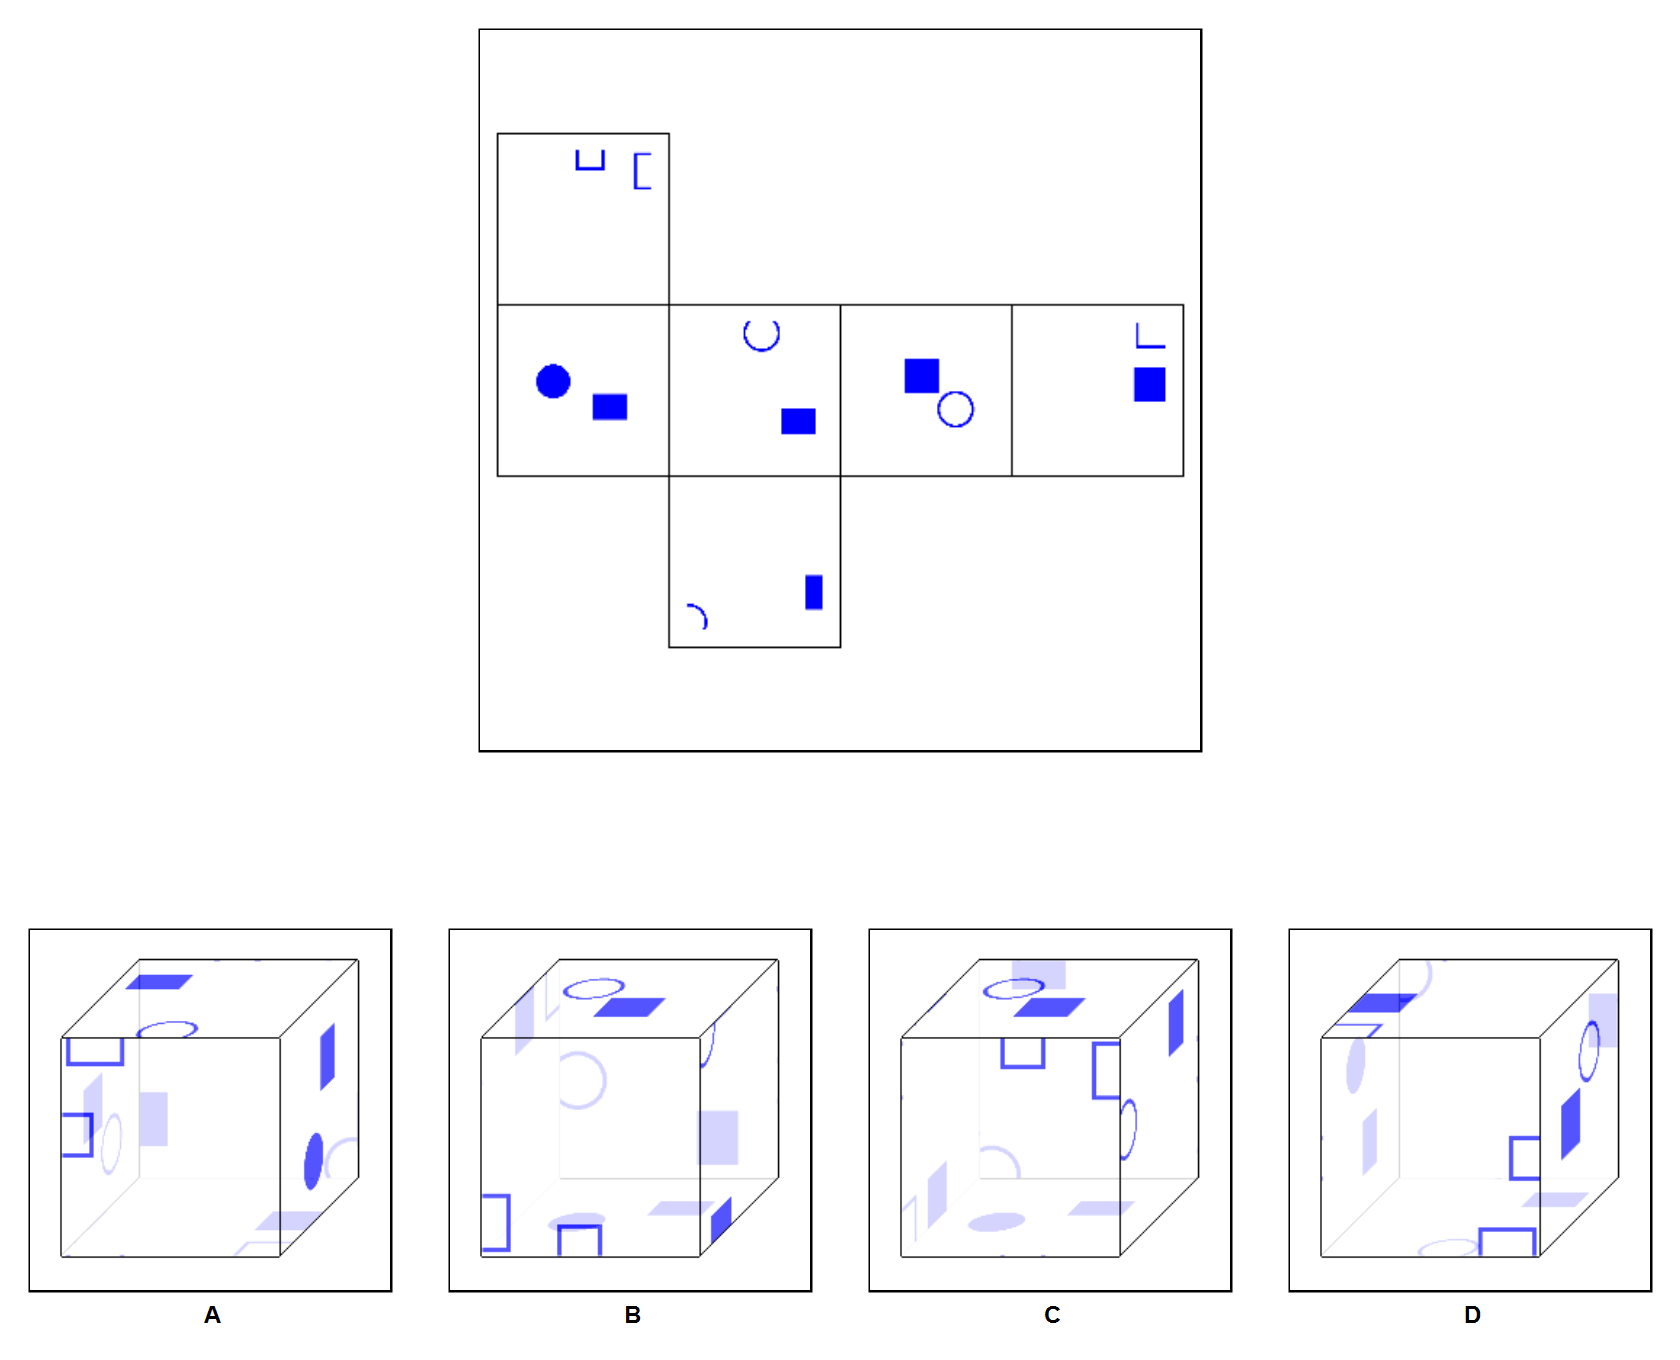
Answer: B